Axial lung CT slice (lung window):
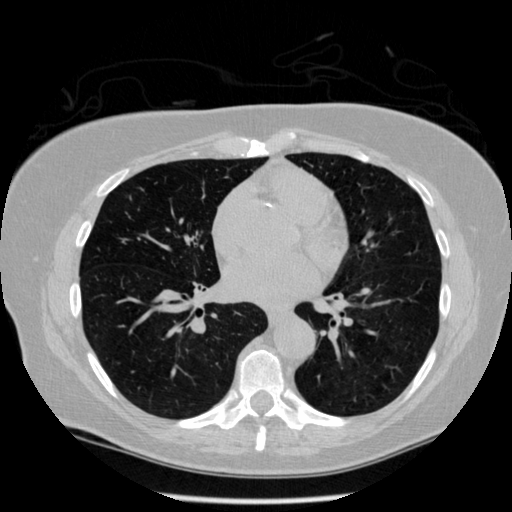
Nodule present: no